Question: I'm an Android developer recently moved to Windows Phone 7 development. In Android, we were able to generated in our apps using a common (generic) sharing context menu which lists applicable (installed) social networks and apps that can take photos as input. (as in the image attached to the question.)
In Windows Phone 7, apparently, Android Intent-BroadcastReceiver mechanisms are not implmented. My problem is, (let's say my app only takes pictures using camera) on Facebook, Twitter, Mail etc. without using their APIs (because it is not really easy to integrate 3rd party apps and increases app size etc.)
Thanks.

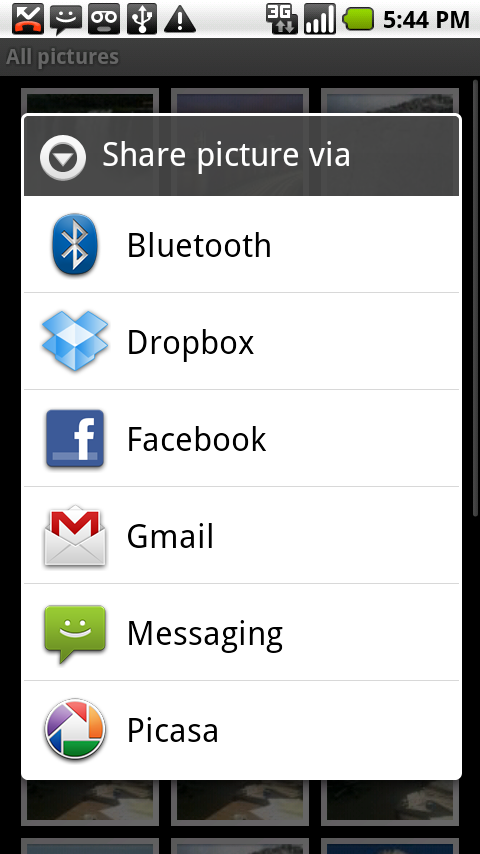
Answer: There isn't a built in way to share images from within your app.
If you save the image to the phone's medialibrary then it can be shared using any installed, registered app via the pictures hub, as per <URL>
Windows Phone 8 includes the <URL> which does allow your app to share image files.